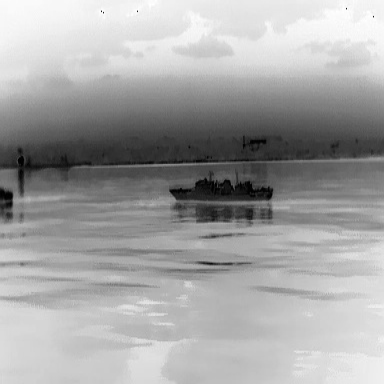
There is a warship in the infrared image.